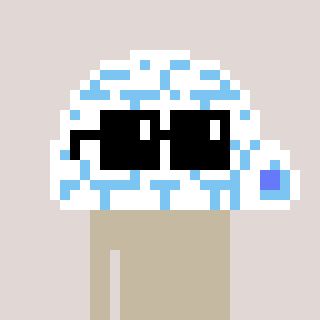
a pixel art character with square black sunglasses, a igloo-shaped head and a computerblue-colored body on a warm background